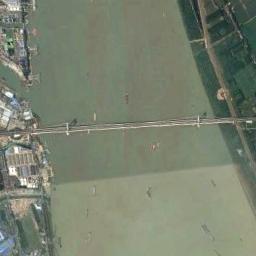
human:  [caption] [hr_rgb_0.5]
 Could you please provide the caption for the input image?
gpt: A bridge built on a wide river and some boats on the river .

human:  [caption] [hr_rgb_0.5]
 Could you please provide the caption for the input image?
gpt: On one side of the river are vegetation and on the other side are settlements .

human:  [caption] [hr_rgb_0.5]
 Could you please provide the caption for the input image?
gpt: A bridge connects the land on both sides of the turquoise water, And there are many residential areas on the land .

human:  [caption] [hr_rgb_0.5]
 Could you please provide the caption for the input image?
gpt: There is a bridge over the river between many buildings and farmlands .

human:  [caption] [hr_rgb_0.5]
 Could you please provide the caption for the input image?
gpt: There are buildings on one side of the bridge and grass on the other .